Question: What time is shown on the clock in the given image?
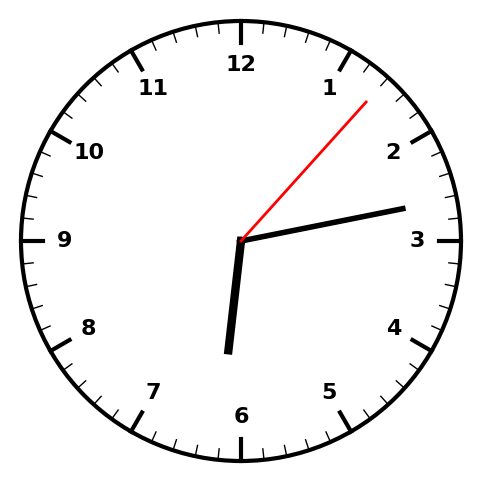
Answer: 06:13:07